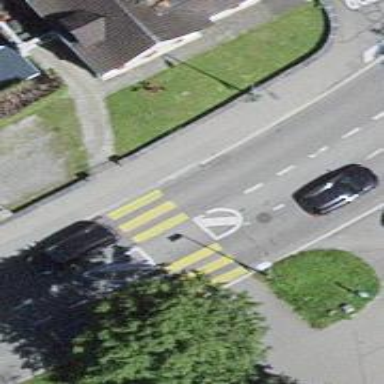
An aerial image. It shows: Marked crossing with pedestrian island. The crossing has visible markings.